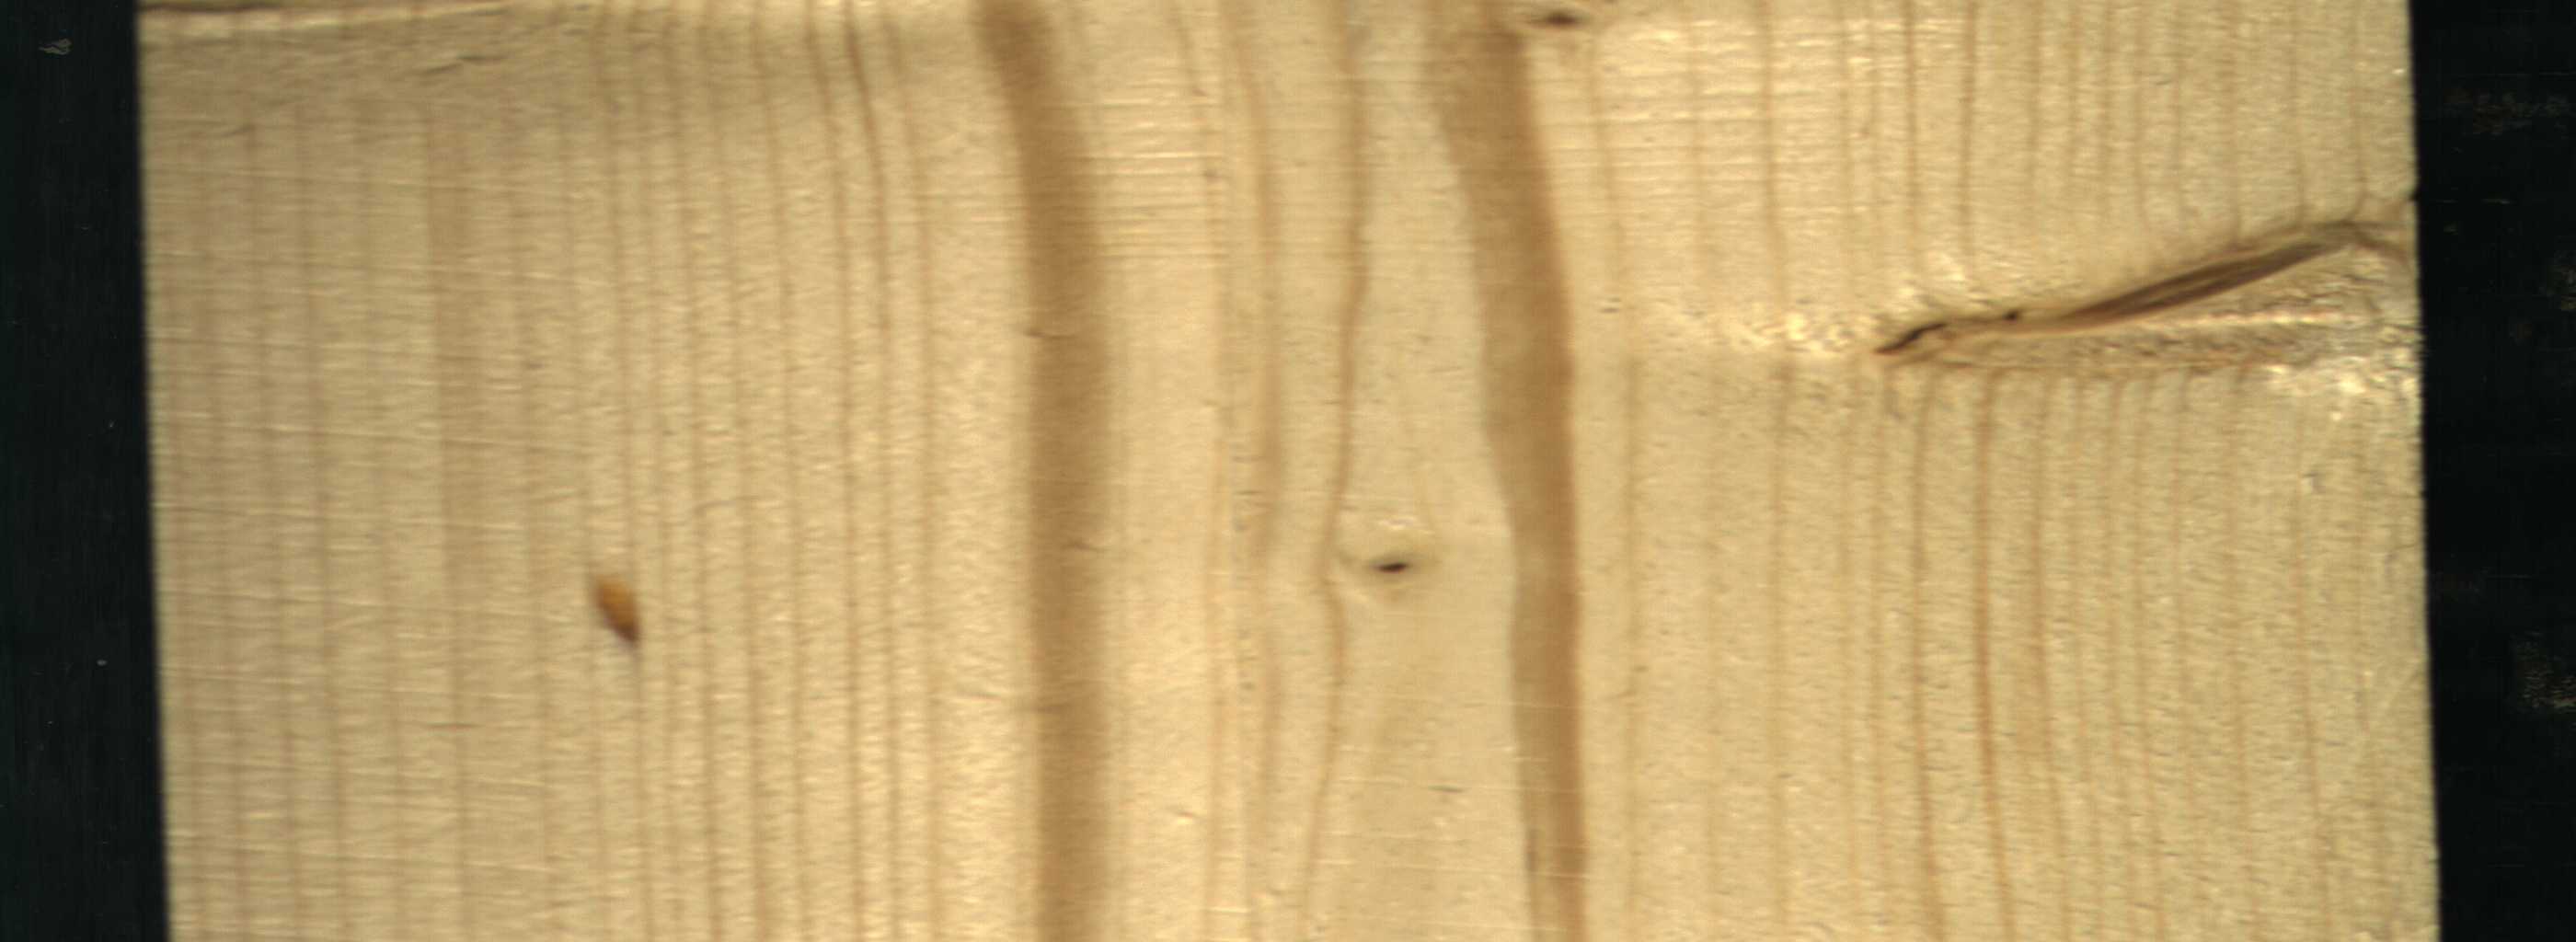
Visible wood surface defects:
resin
Quartzity
Quartzity
Crack
Dead_Knot
Live_Knot